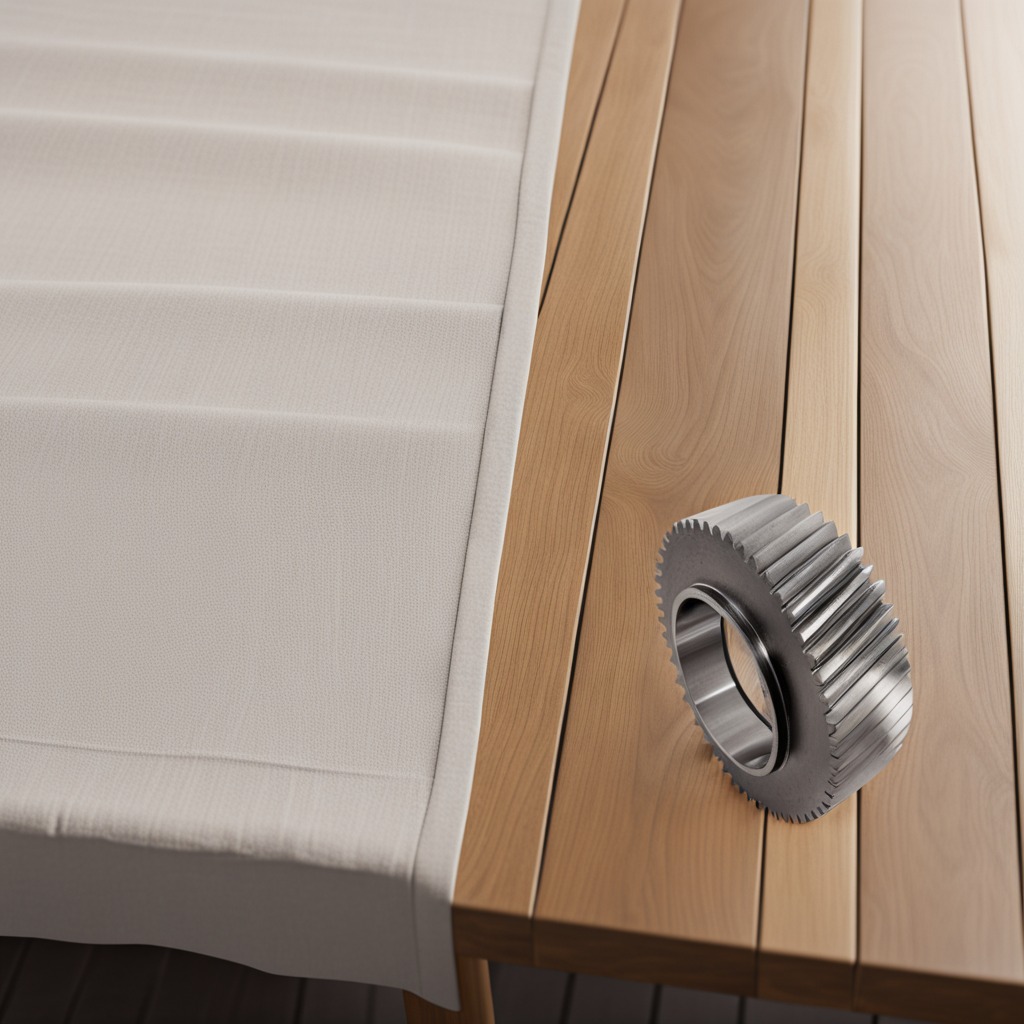
A steel gear with teeth lies on a wooden table in an outdoor workshop during daytime bright natural light soft shadows worn but beneath the cloth.